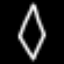
Label: diamond